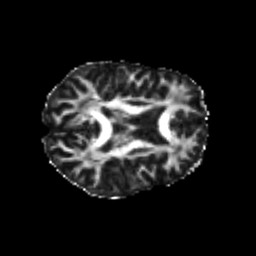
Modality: FA
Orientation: axial
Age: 24
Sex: female
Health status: healthy
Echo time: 0.074 s